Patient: sex F, age 55
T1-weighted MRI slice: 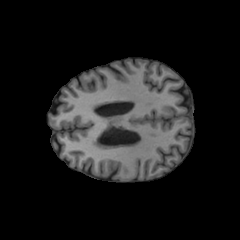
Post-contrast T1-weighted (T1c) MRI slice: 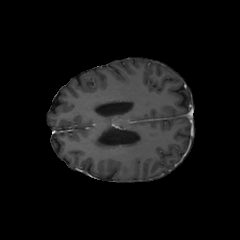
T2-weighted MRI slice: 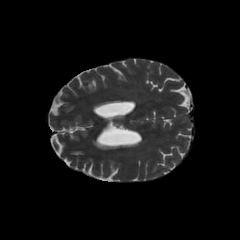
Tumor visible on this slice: yes
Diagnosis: Glioblastoma, IDH-wildtype
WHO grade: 4